Current action and preconditions to check: path_clear

Your task: For each precondition in the list above, predict whether it will hold at this action.

Consider the current scene as observed from the mobile robot's camera, and analyze the predicted future states of all dynamic agents (e.g., people, animals, vehicles, or any moving entities) within the NEXT SECOND.

IMPORTANT: Only answer "very likely" if you are absolutely certain—based on strong, clear evidence—that a dynamic agent will violate the precondition in the predicted future state. Do NOT answer "very likely" for unlikely, ambiguous, or low-probability risks.

Ask yourself for each precondition: Is there a high probability, with clear and convincing evidence, that the predicted future states of any dynamic agent will interfere with the predicted future state of the currently executing action within the NEXT SECOND, causing that precondition to fail?

Assess the risk level based on these predictions. Use "likely" or "very likely" if motions create a clear risk of interference.

Use "neutral" or "improbable" if agents are nearby but their predicted paths are clearly diverging or non-conflicting.

Failure Risk Categories: "very improbable", "improbable", "neutral", "likely", "very likely"

Answer Format: Output ONLY the probability_of_failure value from these categories: "very improbable", "improbable", "neutral", "likely", "very likely"

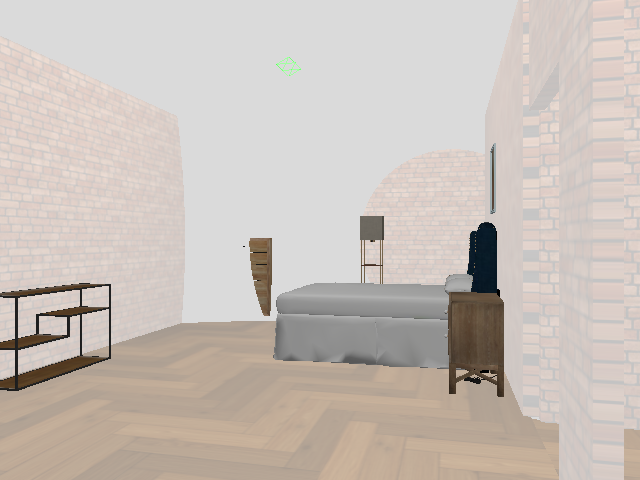

Answer: very improbable